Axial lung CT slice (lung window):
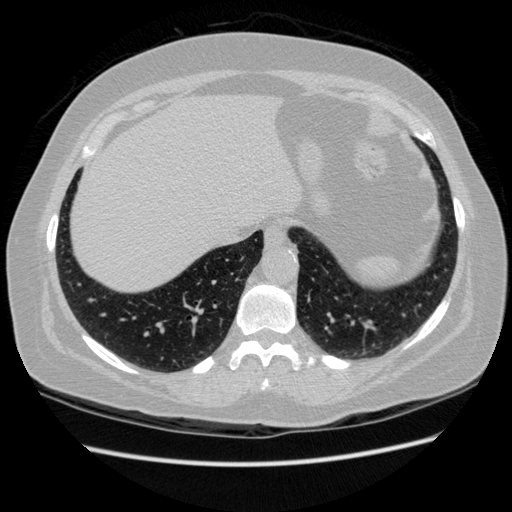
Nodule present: no